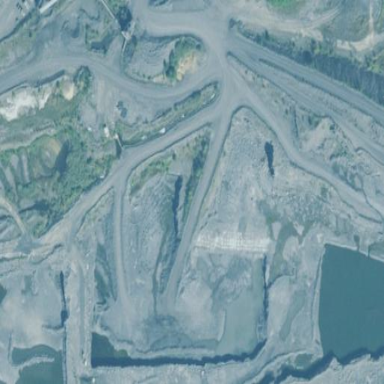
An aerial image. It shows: Quarry area marked as mine.